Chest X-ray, AP view. Patient: 44 years old, sex F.
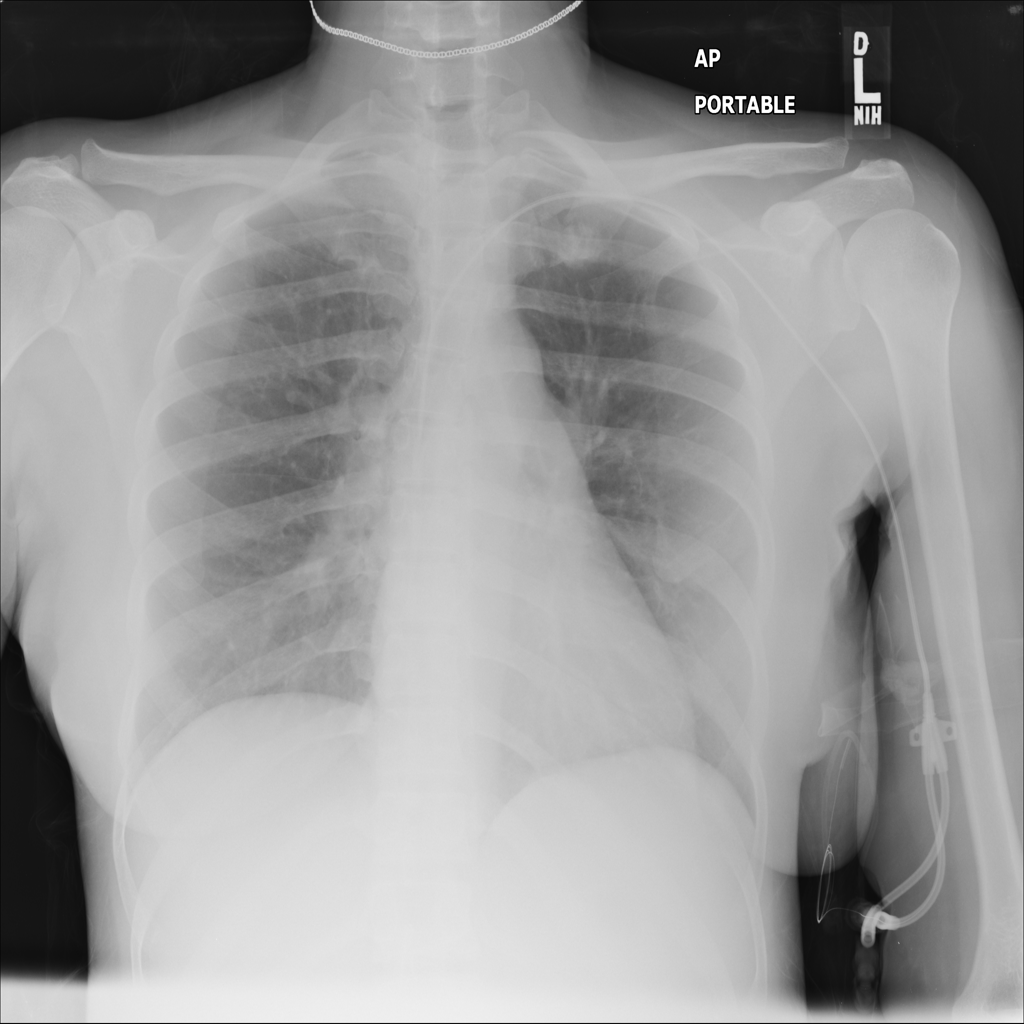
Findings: No Finding